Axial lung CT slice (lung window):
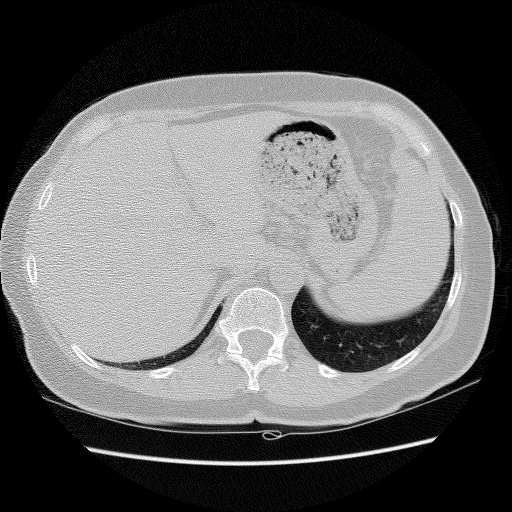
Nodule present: no